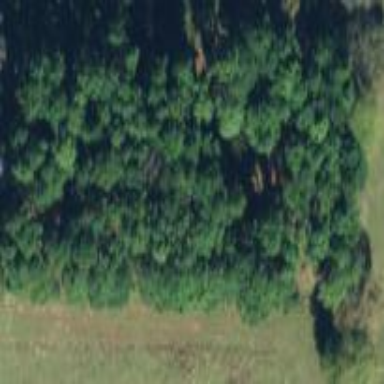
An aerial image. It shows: Evergreen needle-leaved woodland.